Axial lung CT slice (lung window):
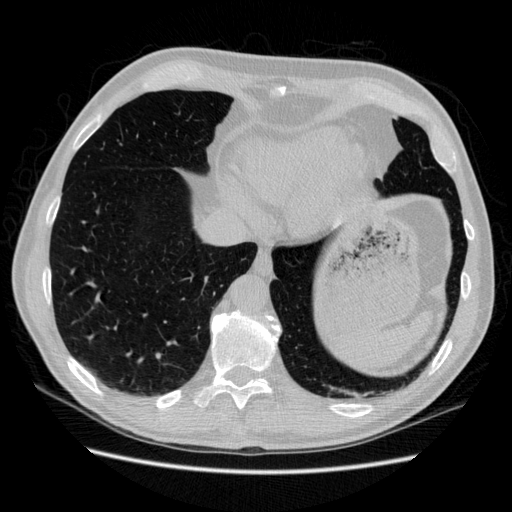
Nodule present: no